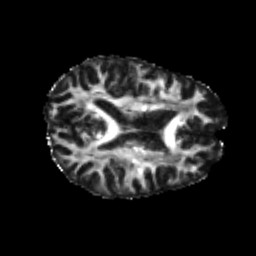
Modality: FA
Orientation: axial
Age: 22
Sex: male
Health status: healthy
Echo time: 0.074 s